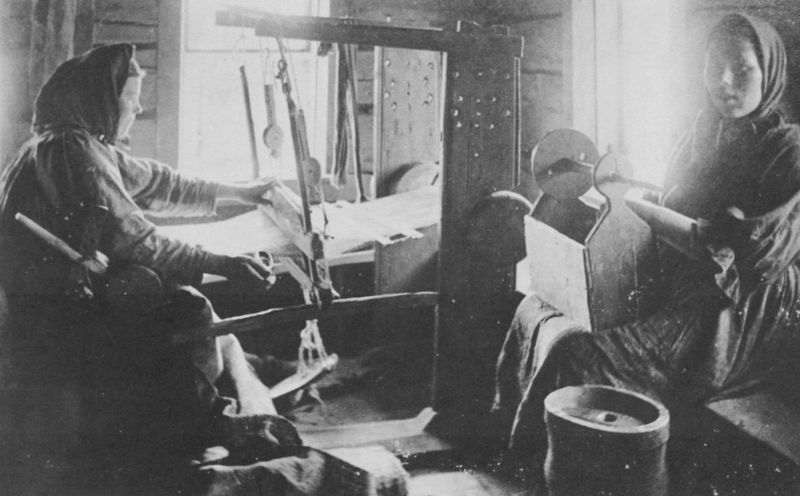
Titel: Frau am Webstuhl
Künstler: Russischer Photograph
Standort: Paris
Institution: Bibliothèque Nationale.
Schlagwörter: gruppe, schatten, frauen, menschen, fenster, frau, grau, hell, holz, hut, kleid, kleider, licht, raum, schwarz, weiss, zimmer, dame, tuch, arm, leinen, hände, innenraum, stoff, arbeit, genre, zwei, arbeiten, arbeiterinnen, bäuerinnen, hart, russland, bank, kopftuch, wolle, stube, foto, fotografie, photographie, schwarzweiss, fass, kasten, photo, handwerk, kopftücher, fässchen, garn, weben, weber, weberei, webstuhl, schiffchen, werkbank, aufname, weberin, flags, im osten wo die fenster rosten, weberinnen, webstihl, webstube